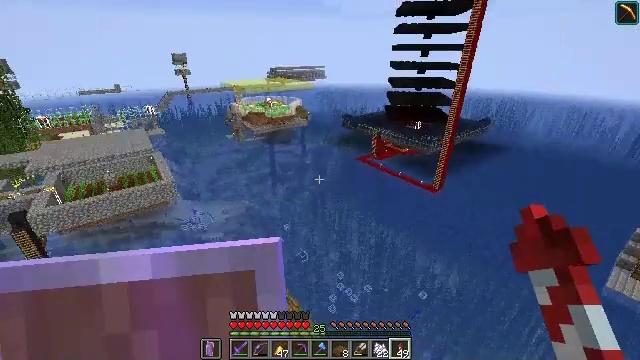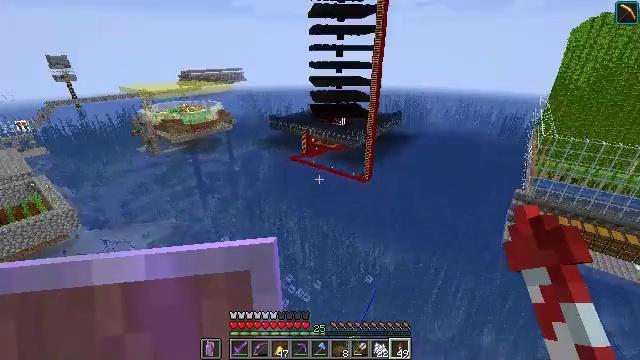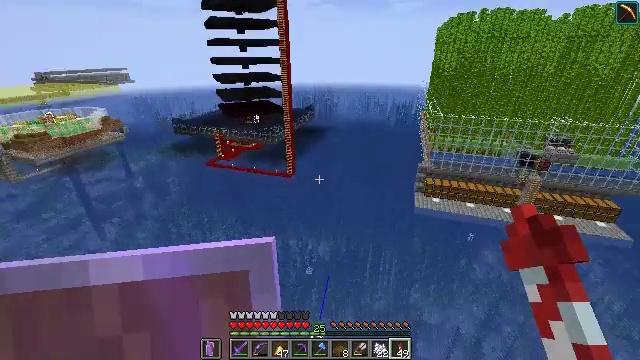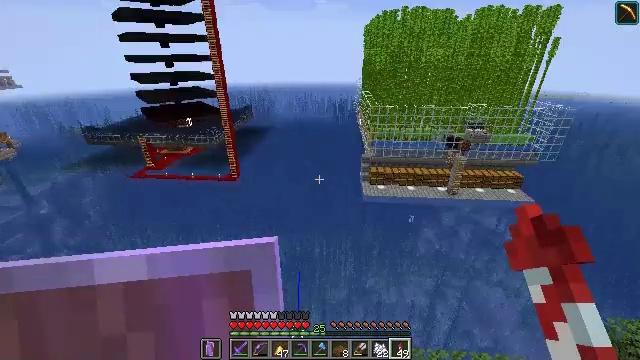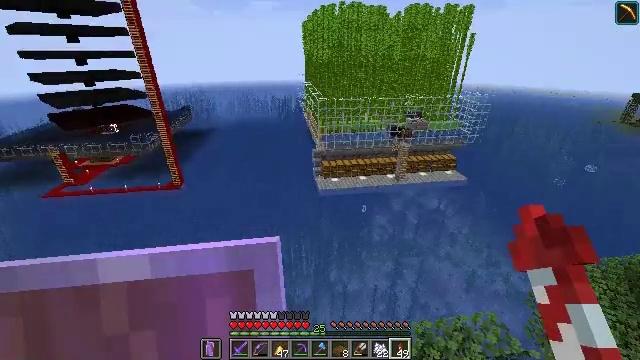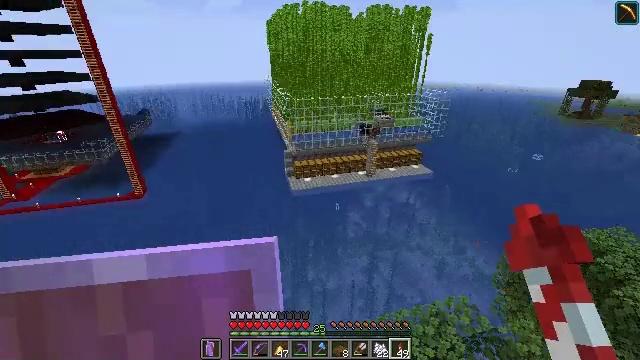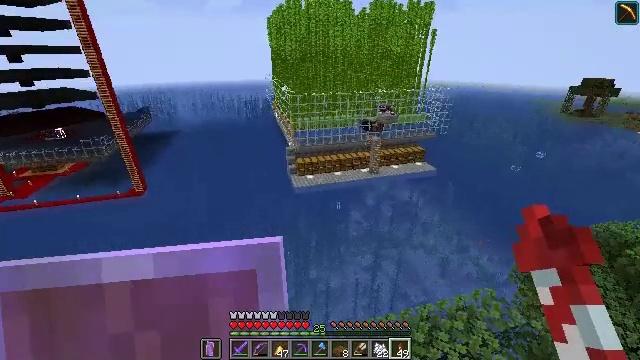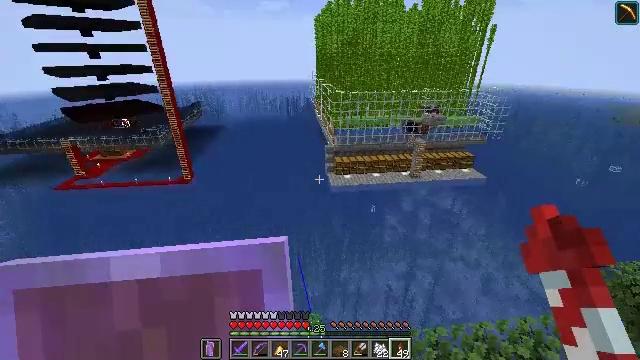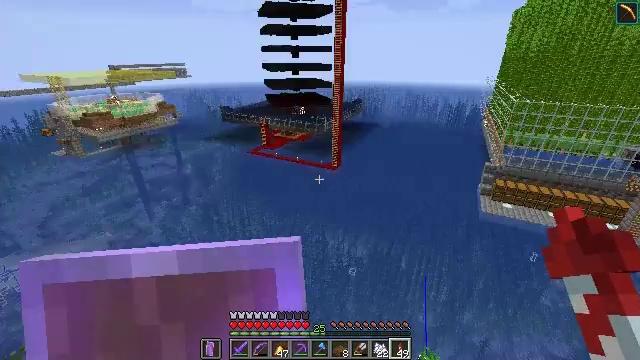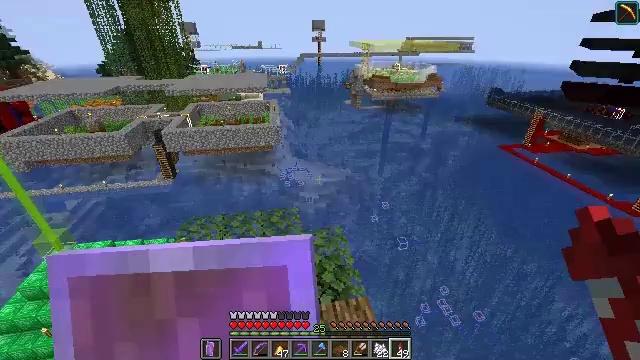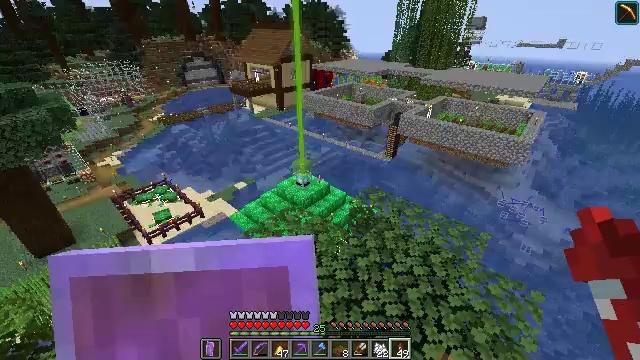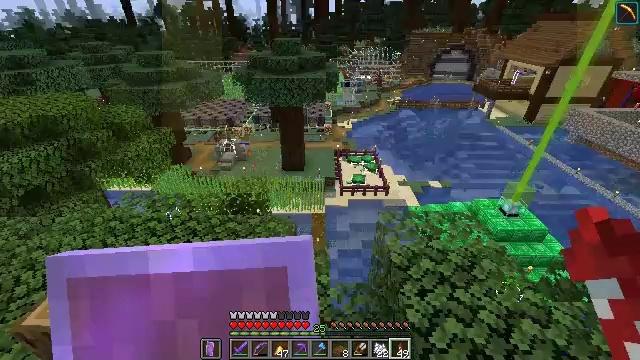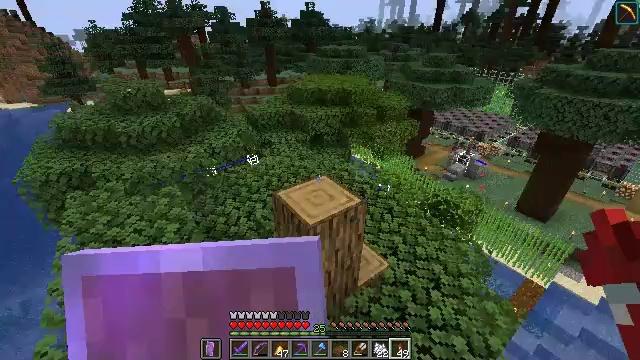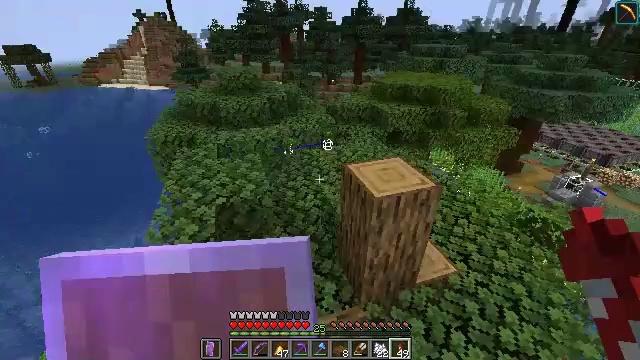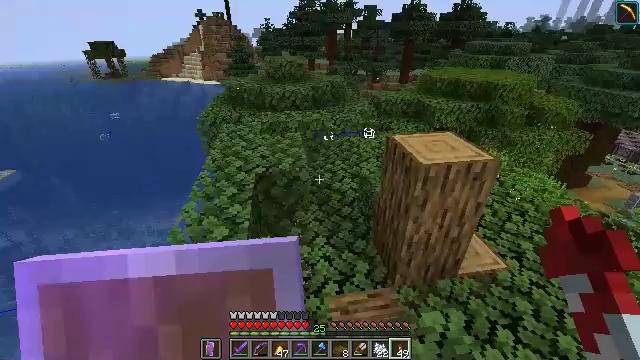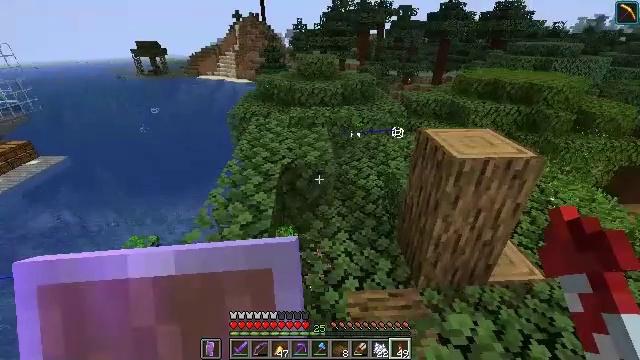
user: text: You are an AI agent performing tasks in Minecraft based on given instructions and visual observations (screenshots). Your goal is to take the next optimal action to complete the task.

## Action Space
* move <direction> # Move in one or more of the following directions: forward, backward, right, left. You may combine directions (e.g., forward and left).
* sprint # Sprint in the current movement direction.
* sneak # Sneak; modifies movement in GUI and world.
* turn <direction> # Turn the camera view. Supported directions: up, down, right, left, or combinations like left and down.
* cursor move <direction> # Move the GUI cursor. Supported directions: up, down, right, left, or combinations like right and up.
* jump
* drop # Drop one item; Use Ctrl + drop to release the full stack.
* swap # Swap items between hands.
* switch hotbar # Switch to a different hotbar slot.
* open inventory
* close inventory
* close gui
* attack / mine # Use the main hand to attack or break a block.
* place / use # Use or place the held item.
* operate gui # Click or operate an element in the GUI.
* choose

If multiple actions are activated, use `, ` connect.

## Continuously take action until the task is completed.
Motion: motion action
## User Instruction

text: Mine oak leaves.
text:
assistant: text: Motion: turn right
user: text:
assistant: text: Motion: turn right
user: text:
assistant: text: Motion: turn right
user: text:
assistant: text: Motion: turn right
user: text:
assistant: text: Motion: turn right
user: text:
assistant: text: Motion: no_op
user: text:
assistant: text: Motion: turn left
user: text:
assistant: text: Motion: turn left
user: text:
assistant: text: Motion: turn left and down
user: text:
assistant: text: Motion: turn left
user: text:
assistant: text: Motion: turn left and down
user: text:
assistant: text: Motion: turn left and up
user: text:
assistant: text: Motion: turn left
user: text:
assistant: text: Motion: turn left
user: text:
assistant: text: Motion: turn left
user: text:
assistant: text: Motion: turn left
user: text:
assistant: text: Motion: turn left
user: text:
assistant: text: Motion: no_op
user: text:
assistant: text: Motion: no_op
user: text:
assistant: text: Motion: no_op
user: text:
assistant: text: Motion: no_op
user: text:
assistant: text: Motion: no_op
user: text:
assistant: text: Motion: turn right
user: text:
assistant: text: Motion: turn right and down
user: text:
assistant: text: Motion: turn right
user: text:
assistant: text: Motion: no_op
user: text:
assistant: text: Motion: no_op
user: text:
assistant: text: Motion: no_op
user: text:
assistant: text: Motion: turn left and down
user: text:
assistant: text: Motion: turn left and down